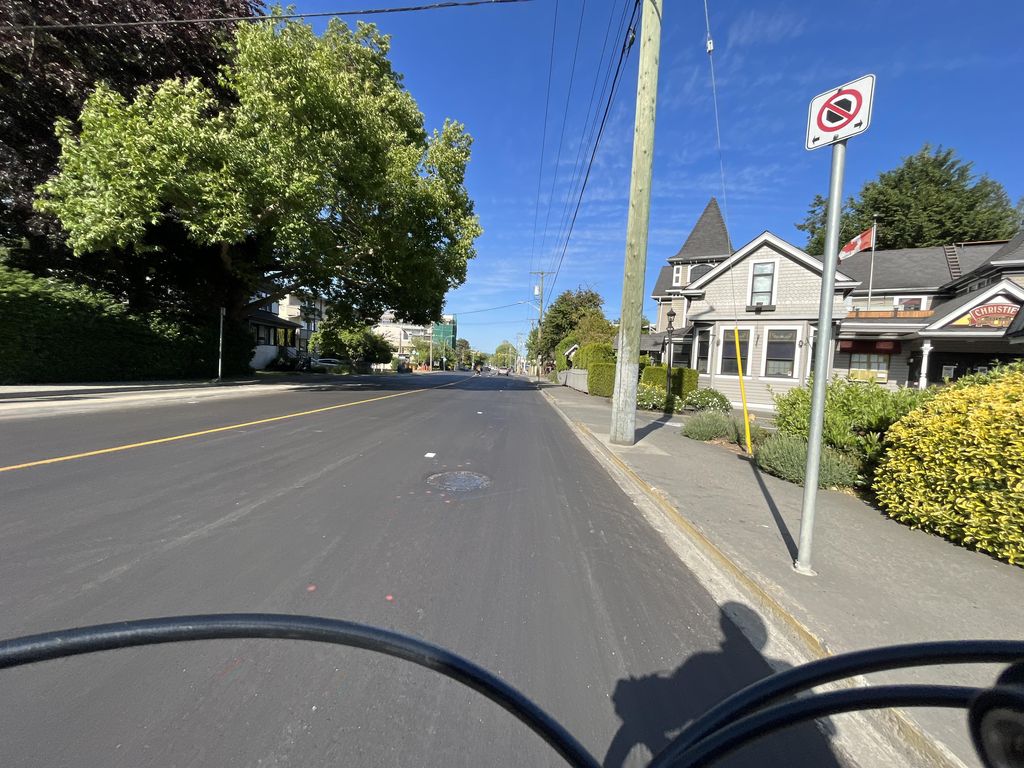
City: victoria